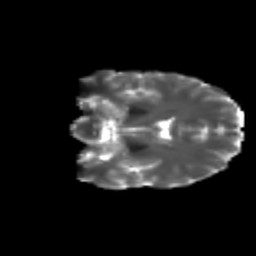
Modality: T2w
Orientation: coronal
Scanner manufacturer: siemens
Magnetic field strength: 3 T
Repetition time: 9.2 s
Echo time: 0.084 s